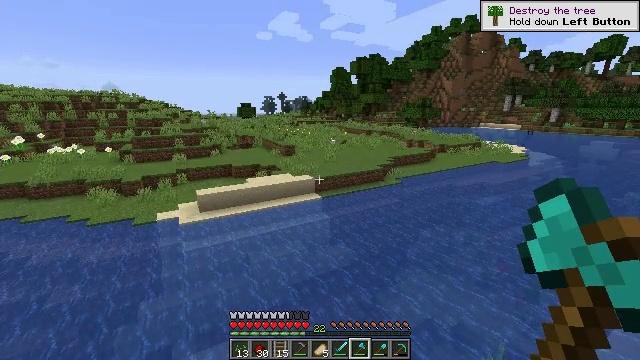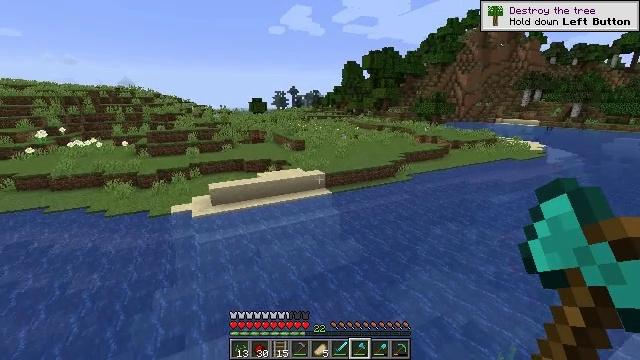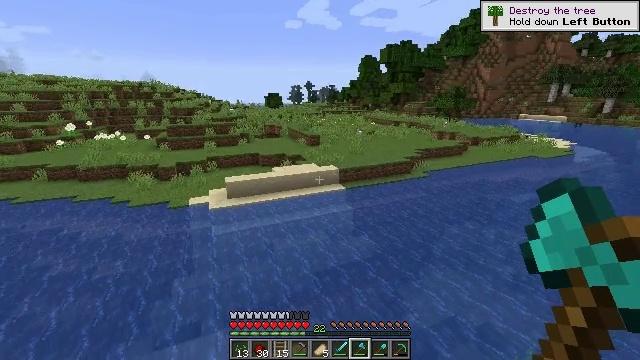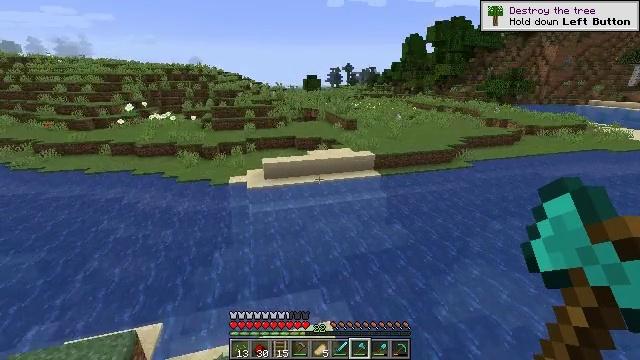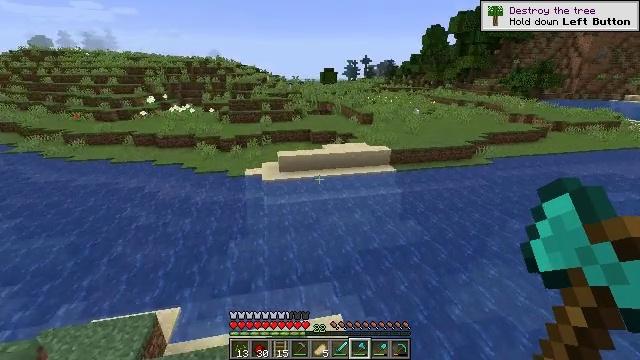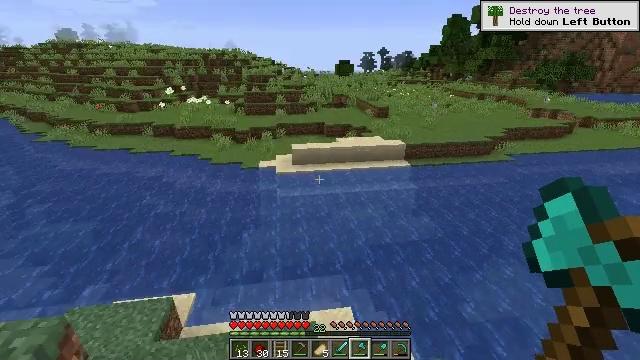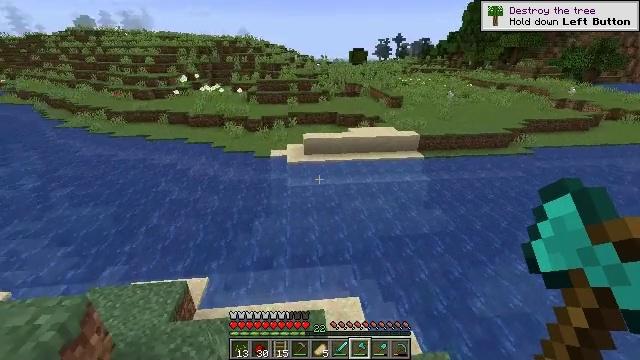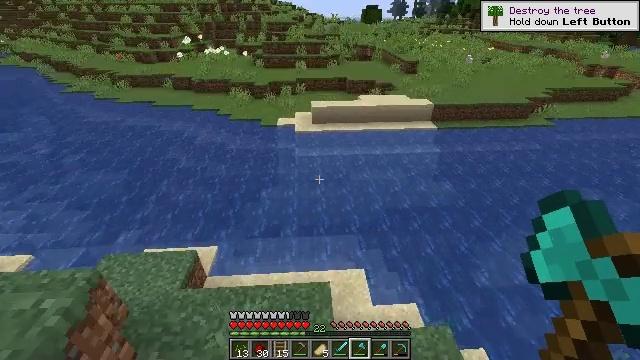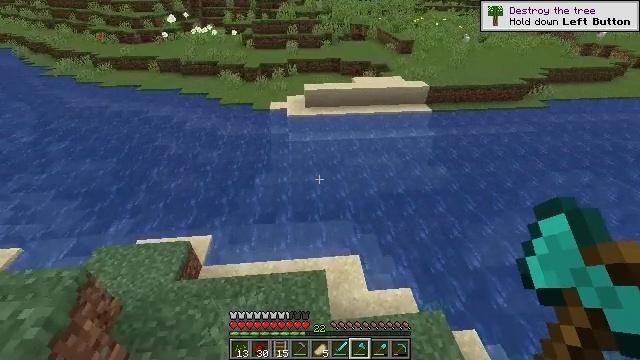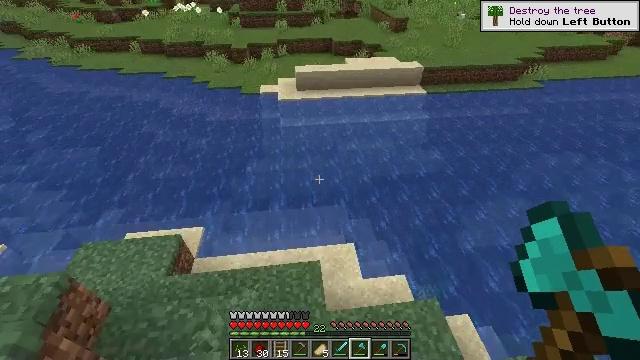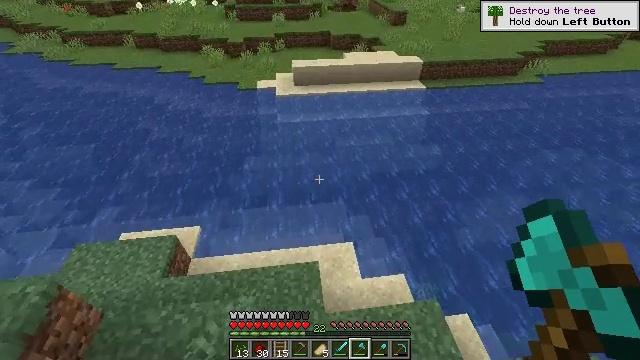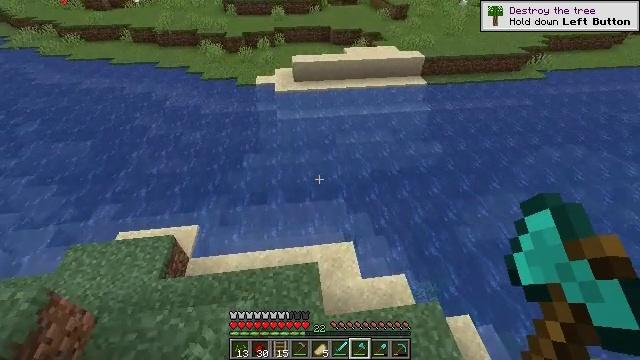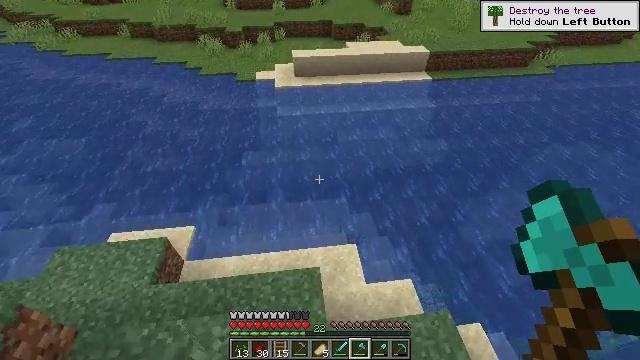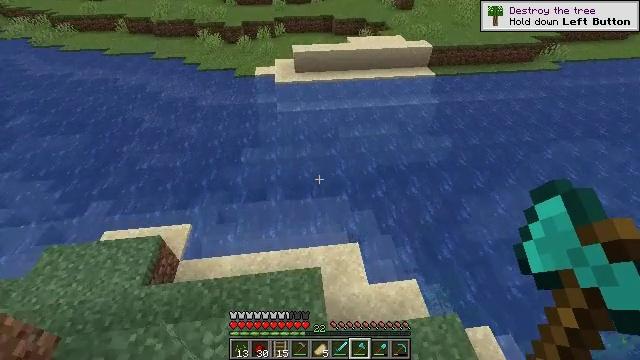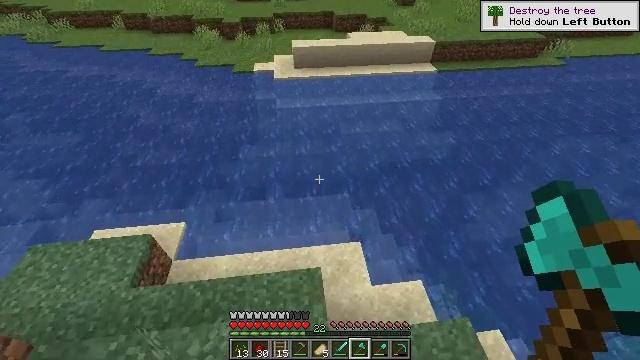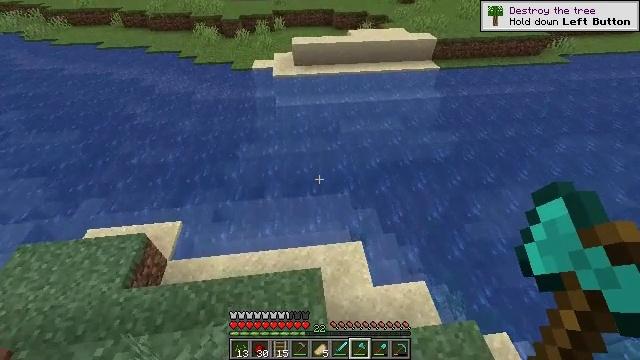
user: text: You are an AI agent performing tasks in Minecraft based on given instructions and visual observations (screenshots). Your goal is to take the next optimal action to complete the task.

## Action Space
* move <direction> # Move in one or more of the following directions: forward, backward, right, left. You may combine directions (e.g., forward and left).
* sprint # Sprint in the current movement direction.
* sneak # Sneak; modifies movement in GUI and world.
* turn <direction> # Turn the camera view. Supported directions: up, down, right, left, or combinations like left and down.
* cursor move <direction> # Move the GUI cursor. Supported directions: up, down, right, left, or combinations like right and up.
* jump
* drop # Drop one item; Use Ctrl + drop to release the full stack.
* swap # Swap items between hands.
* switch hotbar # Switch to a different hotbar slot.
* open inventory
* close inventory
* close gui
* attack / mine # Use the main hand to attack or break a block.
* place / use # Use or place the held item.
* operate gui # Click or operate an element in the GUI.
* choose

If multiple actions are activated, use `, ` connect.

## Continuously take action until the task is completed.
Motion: motion action
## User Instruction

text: Combat the chicken.
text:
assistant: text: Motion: turn left and down
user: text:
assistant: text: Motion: turn left and down
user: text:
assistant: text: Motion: turn left and down
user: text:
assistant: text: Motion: turn left and down
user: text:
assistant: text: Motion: turn left and down
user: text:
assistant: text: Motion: move forward, turn left and down
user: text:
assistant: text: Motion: move forward, turn left and down
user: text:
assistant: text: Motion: move forward, turn right and down
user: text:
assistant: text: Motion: move forward, turn right and down
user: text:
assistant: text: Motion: move forward, turn down
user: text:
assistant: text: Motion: move forward, turn down
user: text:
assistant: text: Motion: move forward
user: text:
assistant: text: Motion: move forward
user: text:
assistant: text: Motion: move forward
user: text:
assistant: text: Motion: move forward
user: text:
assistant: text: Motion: move forward
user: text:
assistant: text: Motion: move forward
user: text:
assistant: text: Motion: move forward
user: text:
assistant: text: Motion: move forward
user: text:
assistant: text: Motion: move forward
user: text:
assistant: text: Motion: move forward
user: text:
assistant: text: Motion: move forward, sprint
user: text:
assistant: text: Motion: move forward, sprint
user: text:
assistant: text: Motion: move forward, sprint
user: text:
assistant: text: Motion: move forward, sprint
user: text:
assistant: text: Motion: move forward, sprint
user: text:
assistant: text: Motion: move forward, turn up
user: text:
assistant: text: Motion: move forward, turn up
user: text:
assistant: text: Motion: move forward, turn up
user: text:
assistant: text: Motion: move forward